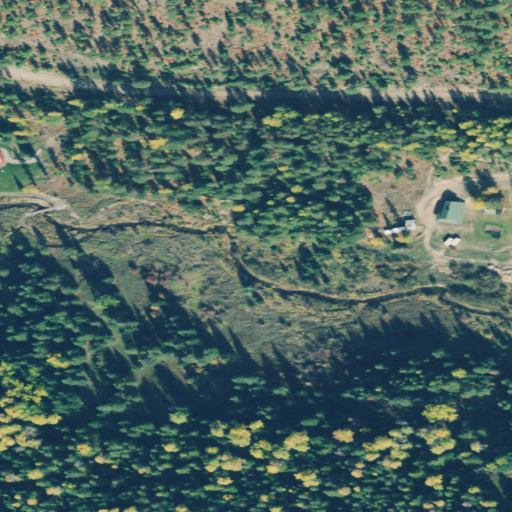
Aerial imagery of valley in Montana named Baxter Gulch containing evergreen forest, shrub, woody wetlands, herbaceous wetlands, and open development